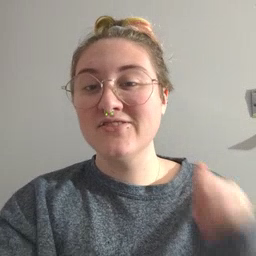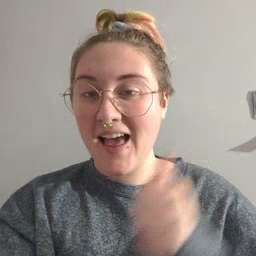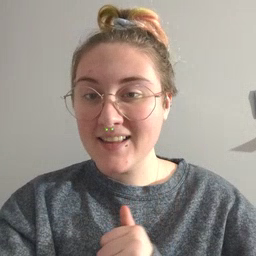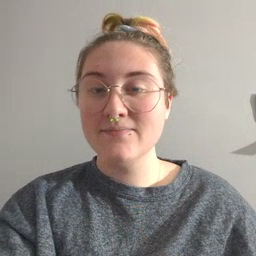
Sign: jacket